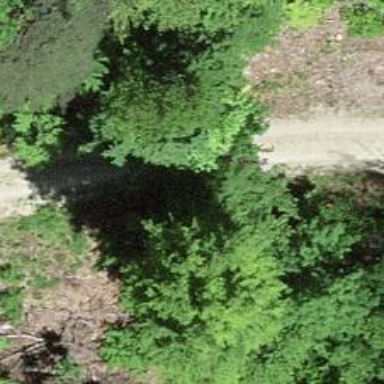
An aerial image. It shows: Track with grade 2 gravel surface.